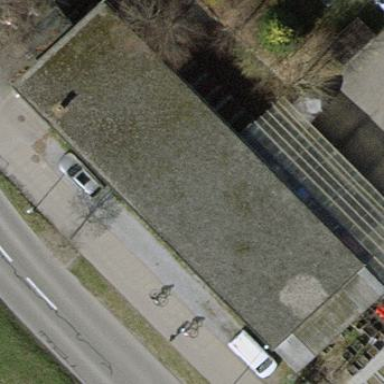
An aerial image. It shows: Flat-roofed building.